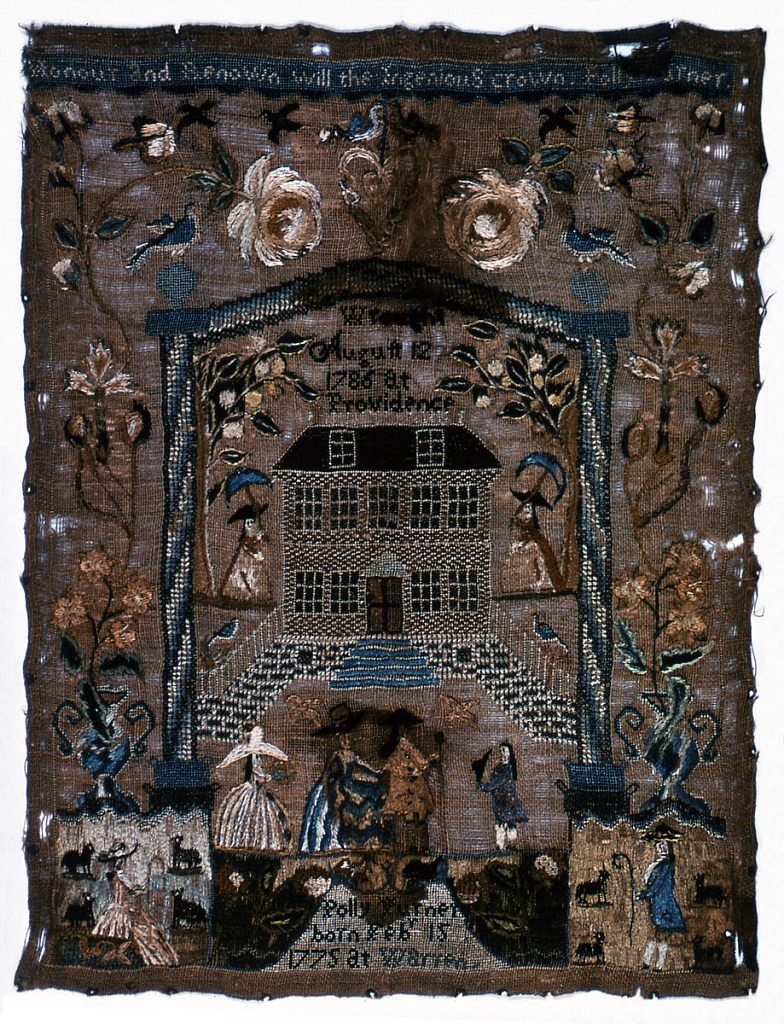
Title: Sampler
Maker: Polly Turner, American, b. 1775
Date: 1786
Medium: silk, linen, metal-wrapped silk, hair, metal strips Technique: embroidered using cross, tent stem, satin, and rococo (queen) stitches on plain weave
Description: This sampler, made at the Polly Balch School in Rhode Island, shows an arched framing device enclosing a scene with a brick building and several figures of fashionably dressed men and women. Urns of flowers form a floral border on three sides. At the top a short verse:
Honor and renown will the ingenious crown
Under the arch, the inscription: Wrought August 12 1786 at Providence
and at the bottom:
Polly Putney born Feb 15 1775 at Warren

Silk embroidery on linen foundation.